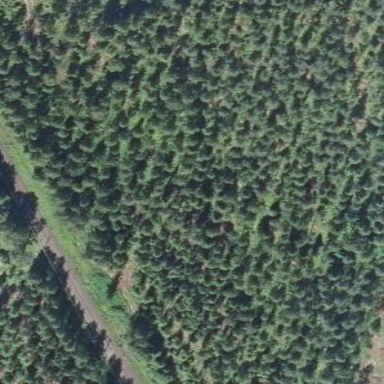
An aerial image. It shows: Forest mainly consisting of broadleaved trees that are evergreen.